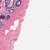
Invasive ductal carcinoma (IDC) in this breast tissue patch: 0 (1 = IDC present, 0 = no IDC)